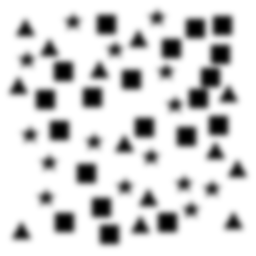
Squares: 20
Triangles: 13
Stars: 15
Total shapes: 48